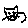
Label: cat